Here is the raw acceleration-versus-time signal recorded on a bearing housing. Determine the bearing's health state. Answer with exactly one of: normal, inner_race, outer_race, ball.
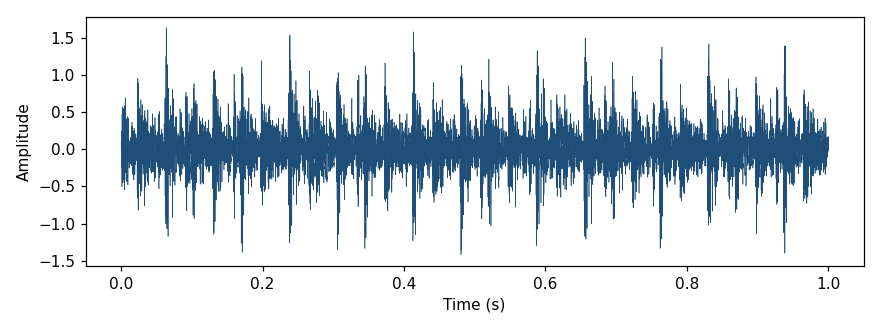
Answer: outer_race